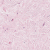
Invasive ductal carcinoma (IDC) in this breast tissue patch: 0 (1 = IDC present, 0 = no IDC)